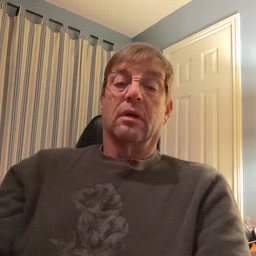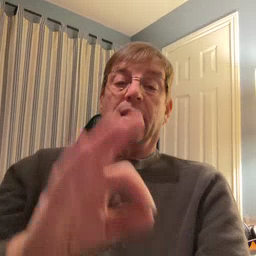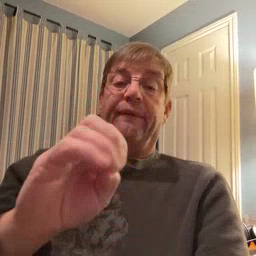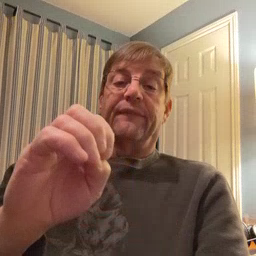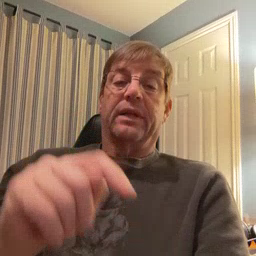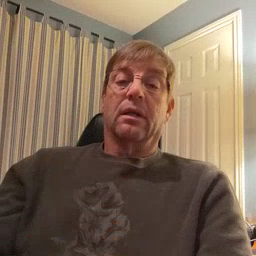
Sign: feet